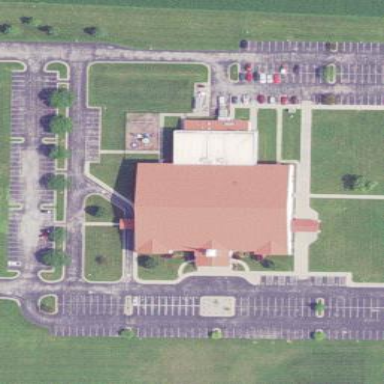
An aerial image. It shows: Beautiful church building.